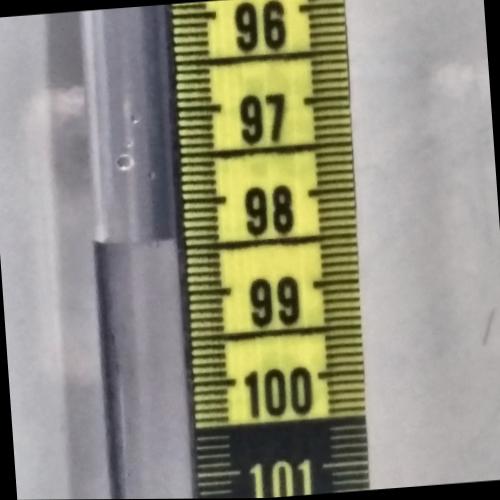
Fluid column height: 98.4 cm